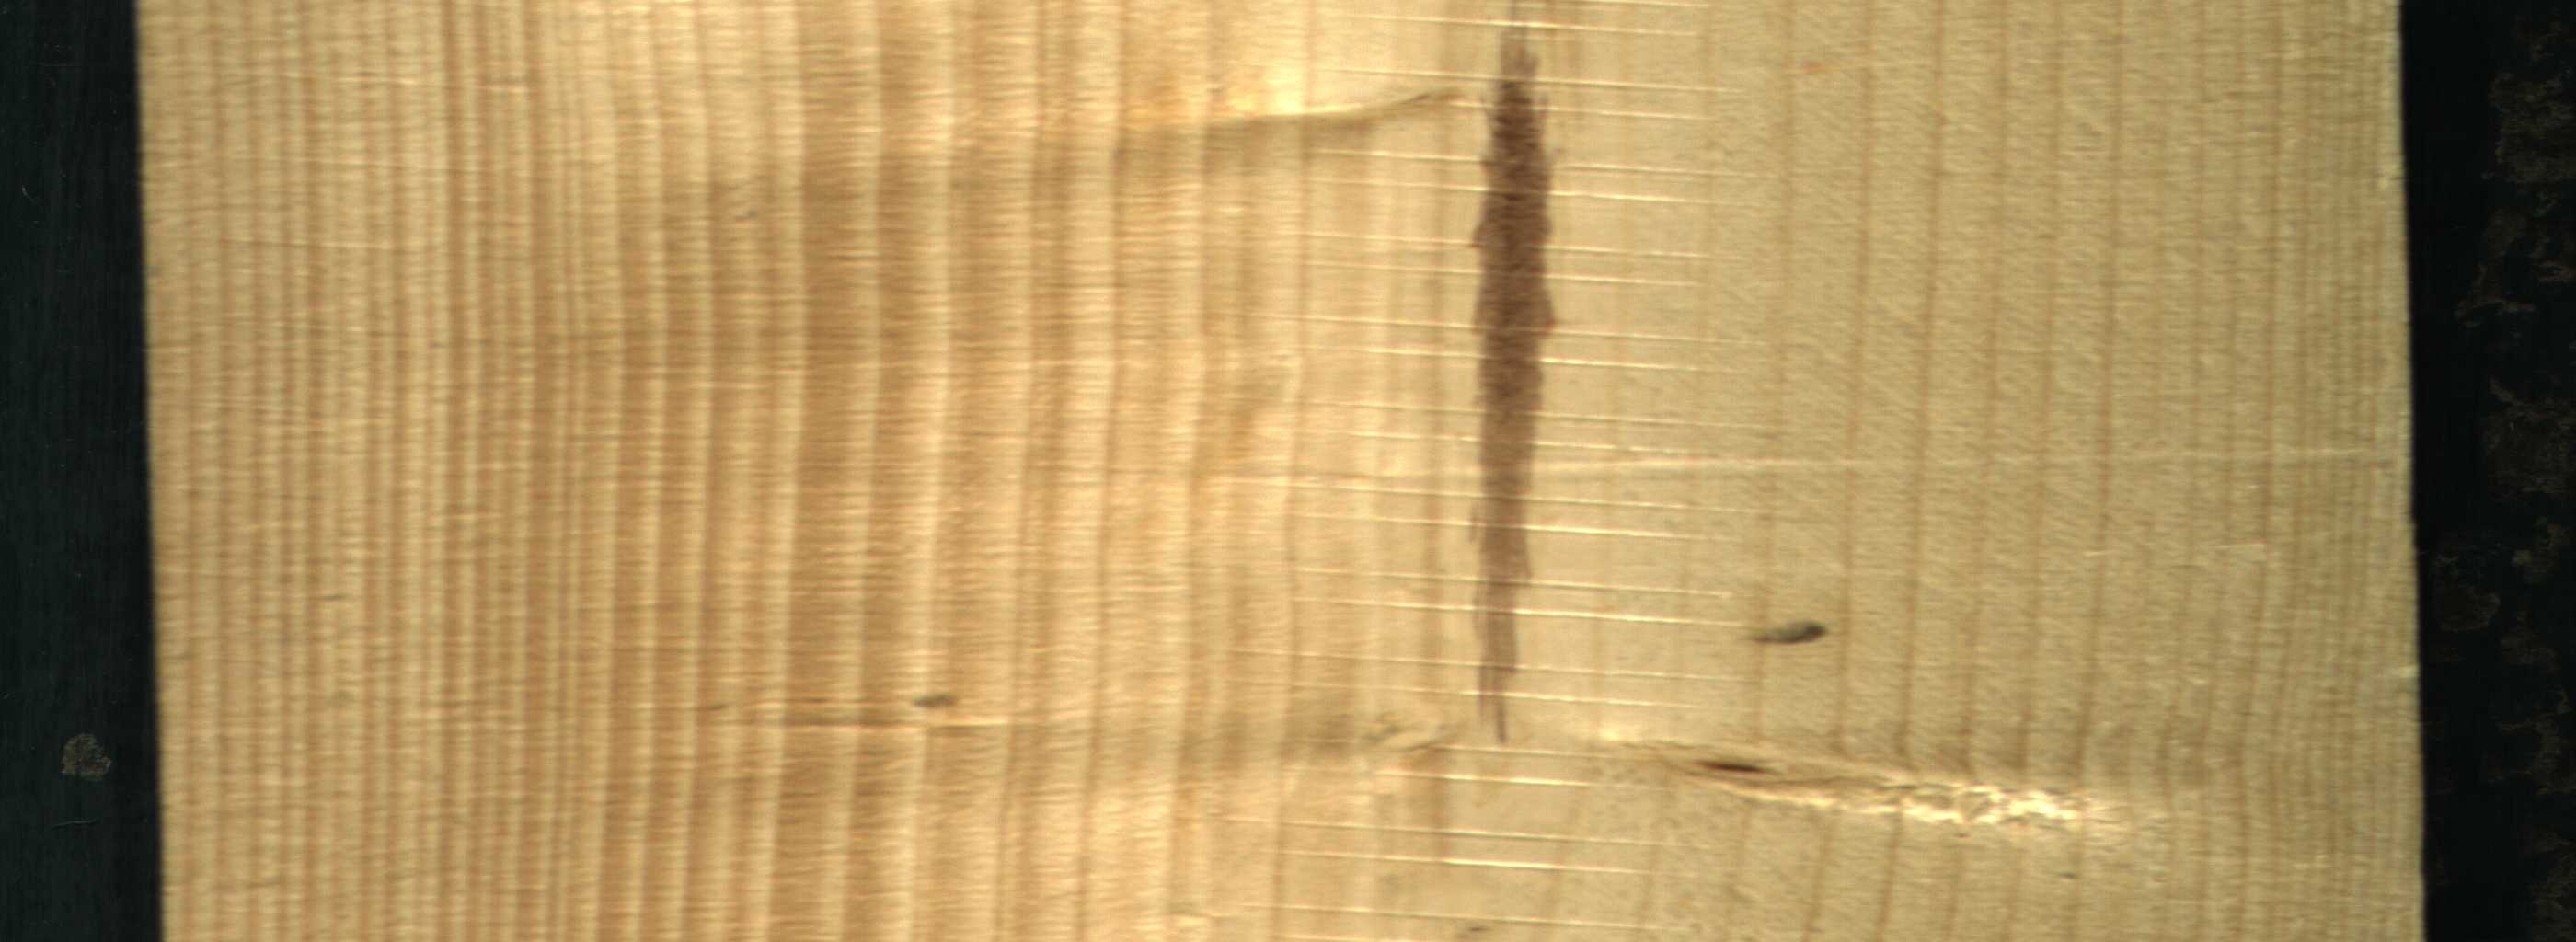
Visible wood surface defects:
Marrow
Live_Knot
Live_Knot